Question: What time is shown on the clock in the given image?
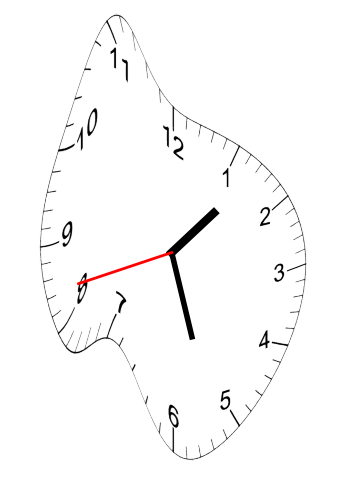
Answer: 01:26:42